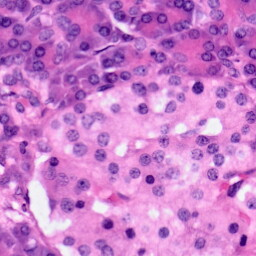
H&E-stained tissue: Pancreatic